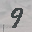
Label: 9